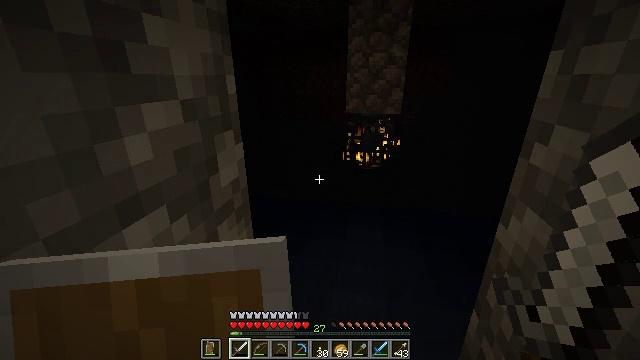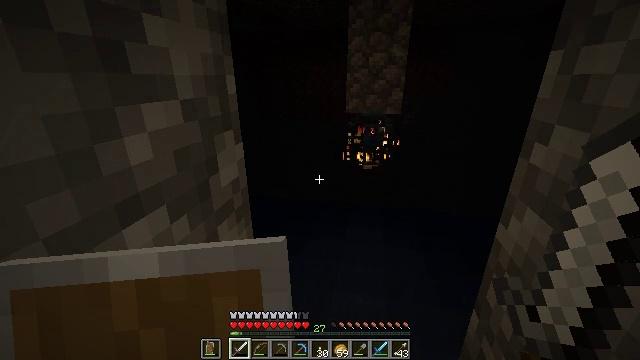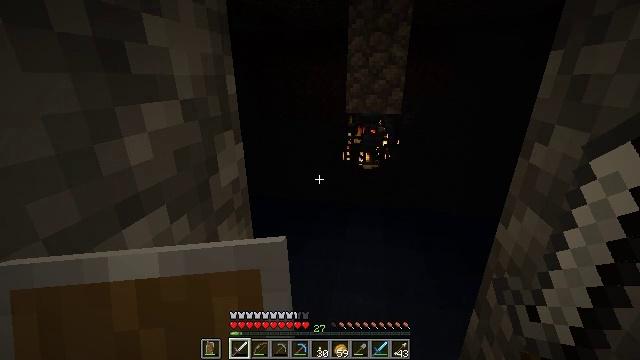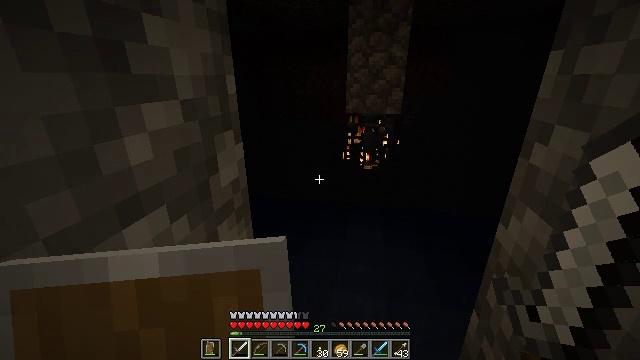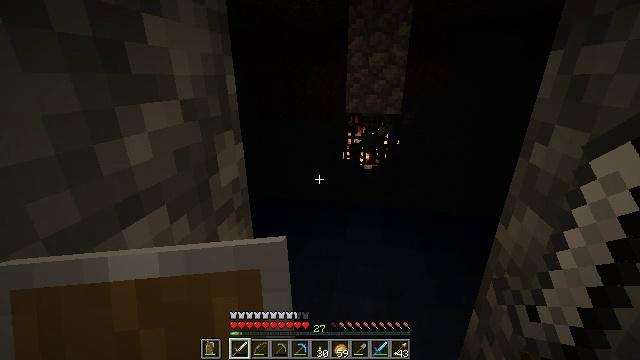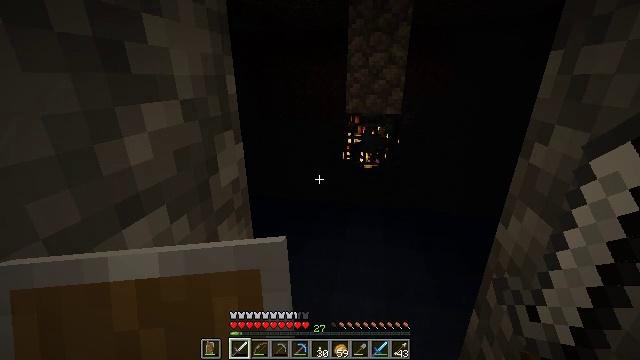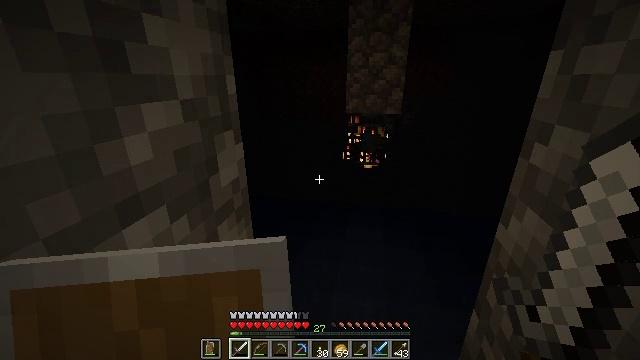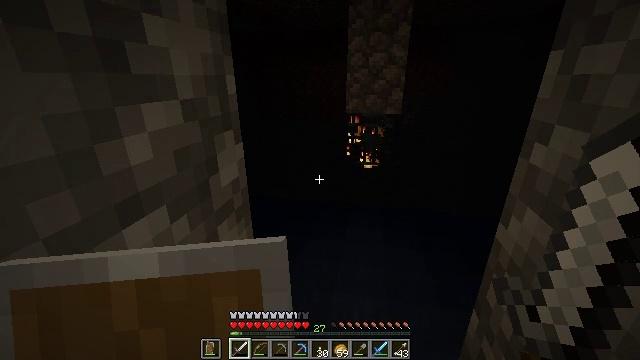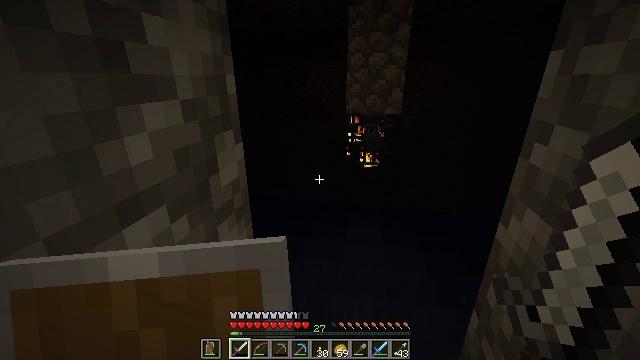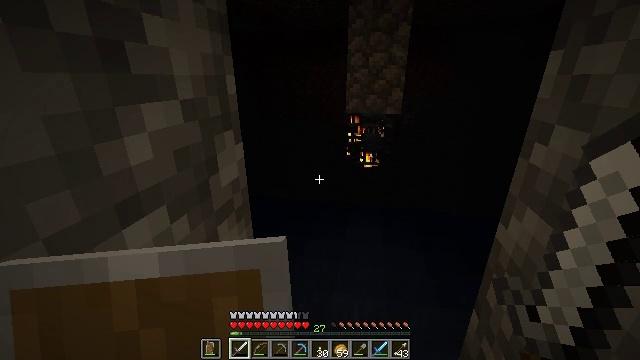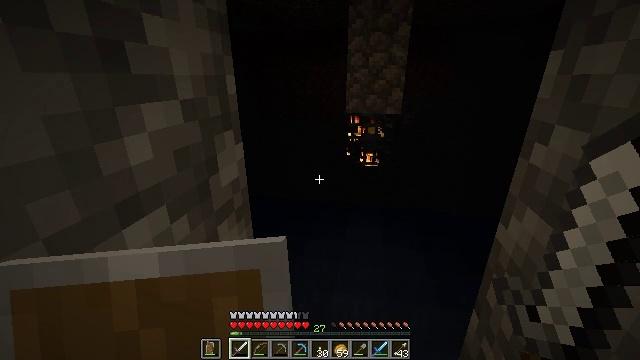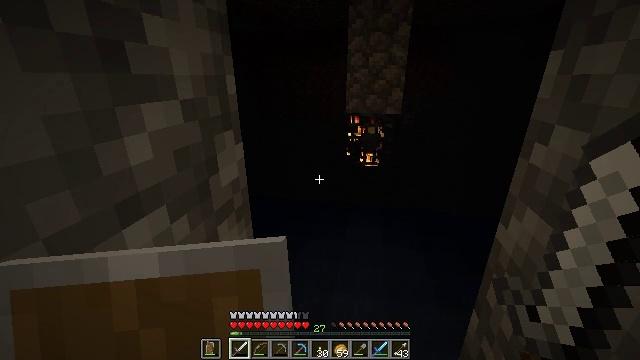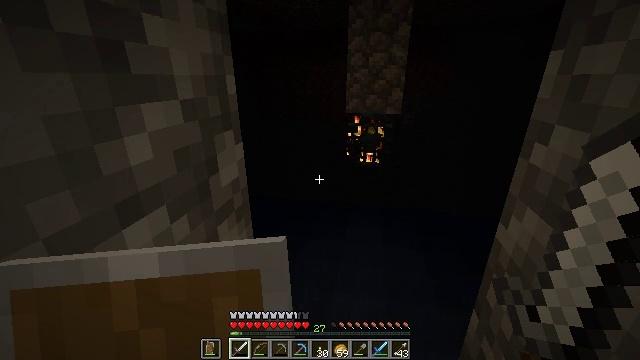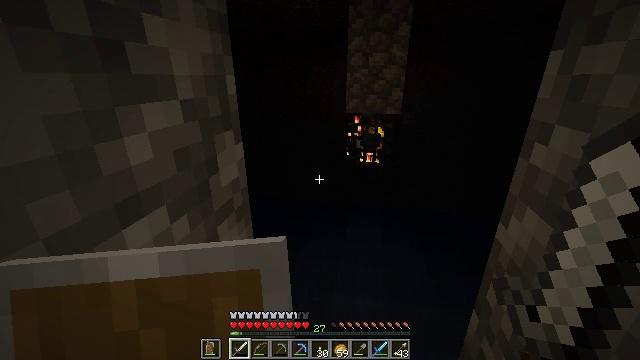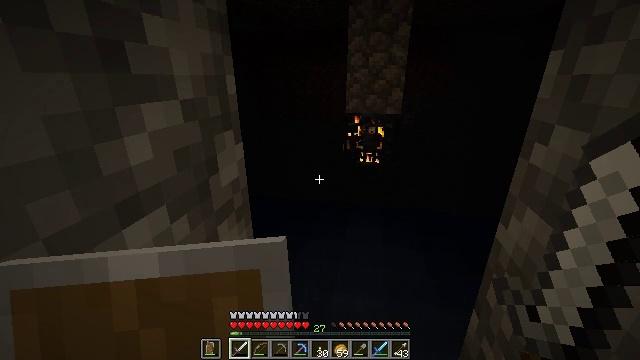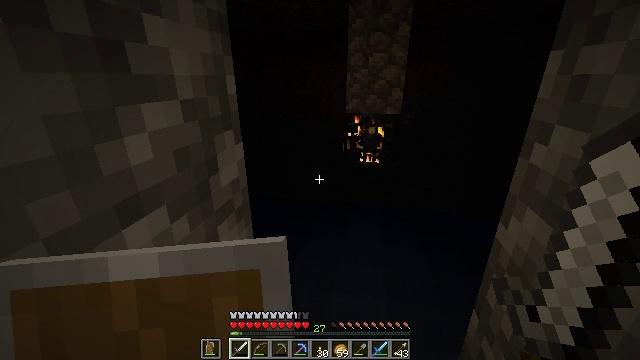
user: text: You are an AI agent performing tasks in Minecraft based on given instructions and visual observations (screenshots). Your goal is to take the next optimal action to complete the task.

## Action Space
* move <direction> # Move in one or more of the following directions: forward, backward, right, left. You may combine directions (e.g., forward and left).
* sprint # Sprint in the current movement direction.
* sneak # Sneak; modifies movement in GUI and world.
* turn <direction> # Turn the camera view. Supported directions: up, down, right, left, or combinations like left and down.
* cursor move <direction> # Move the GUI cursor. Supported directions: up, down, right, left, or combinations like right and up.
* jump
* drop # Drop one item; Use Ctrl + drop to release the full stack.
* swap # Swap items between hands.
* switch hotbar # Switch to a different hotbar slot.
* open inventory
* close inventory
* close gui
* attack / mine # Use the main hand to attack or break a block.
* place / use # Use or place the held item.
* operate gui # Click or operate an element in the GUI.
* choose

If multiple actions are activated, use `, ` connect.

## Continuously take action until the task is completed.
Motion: motion action
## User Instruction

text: Drop an iron sword.
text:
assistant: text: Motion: no_op
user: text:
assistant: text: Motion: no_op
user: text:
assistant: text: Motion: no_op
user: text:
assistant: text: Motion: no_op
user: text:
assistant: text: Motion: no_op
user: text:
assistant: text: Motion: no_op
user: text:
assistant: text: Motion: no_op
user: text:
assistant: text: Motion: no_op
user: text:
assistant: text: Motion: no_op
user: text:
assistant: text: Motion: no_op
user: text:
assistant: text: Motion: no_op
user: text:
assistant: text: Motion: no_op
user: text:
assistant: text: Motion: no_op
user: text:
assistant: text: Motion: no_op
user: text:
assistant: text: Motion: no_op
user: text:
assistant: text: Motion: no_op
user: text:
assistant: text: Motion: no_op
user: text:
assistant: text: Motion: no_op
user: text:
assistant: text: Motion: no_op
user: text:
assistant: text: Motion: no_op
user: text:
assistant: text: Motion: no_op
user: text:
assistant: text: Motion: no_op
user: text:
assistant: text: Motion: no_op
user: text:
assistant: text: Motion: no_op
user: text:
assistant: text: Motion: no_op
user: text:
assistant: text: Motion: no_op
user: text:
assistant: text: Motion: no_op
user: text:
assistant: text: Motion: no_op
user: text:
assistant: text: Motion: no_op
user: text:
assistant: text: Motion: no_op